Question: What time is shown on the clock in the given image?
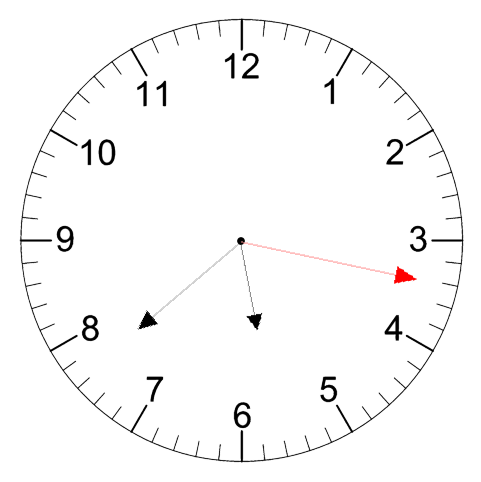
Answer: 05:38:17